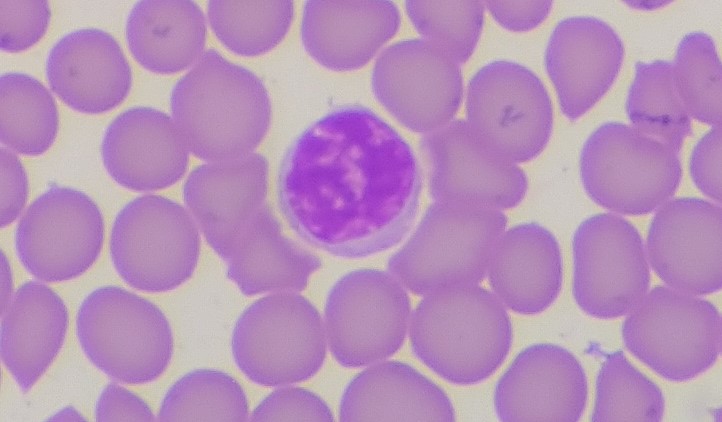
White blood cell type: Lymphocyte